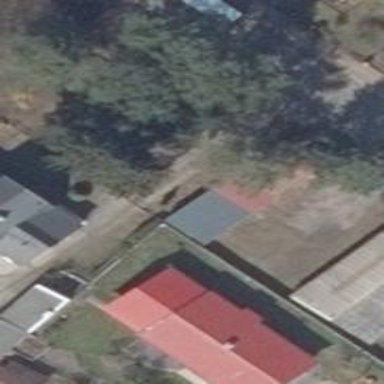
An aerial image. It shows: Garage.